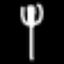
Label: fork